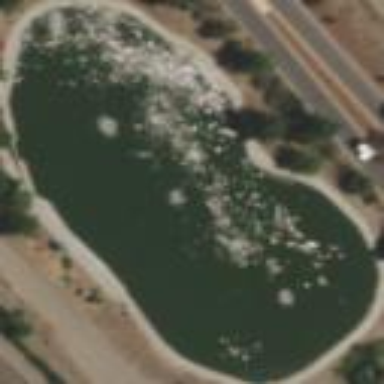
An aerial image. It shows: Pond surrounded by natural water.